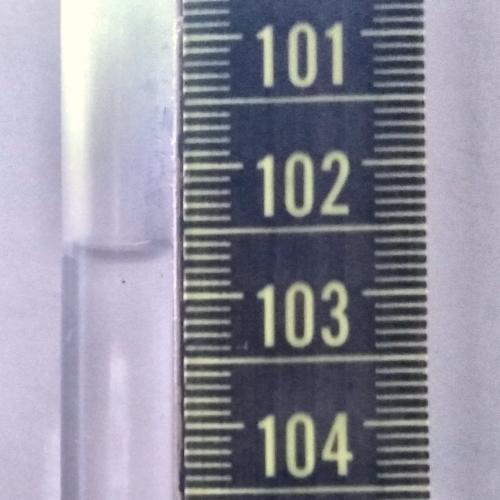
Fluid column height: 102.7 cm